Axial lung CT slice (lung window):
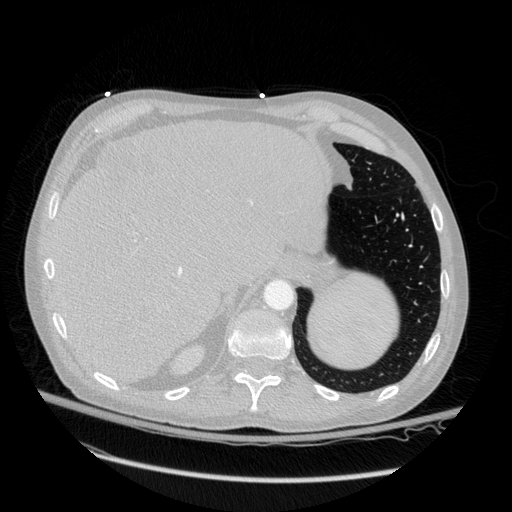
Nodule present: no